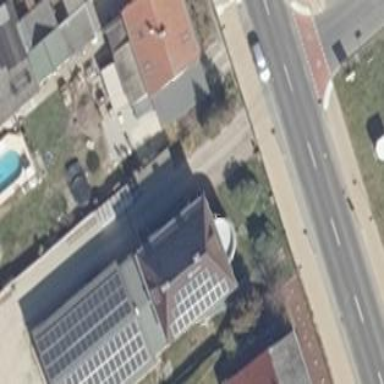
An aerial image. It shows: Building.